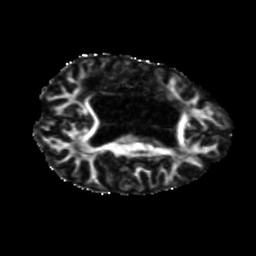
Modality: FA
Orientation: axial
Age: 31
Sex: female
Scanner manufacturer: siemens
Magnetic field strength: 3 T
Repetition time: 5.25 s
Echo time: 0.08 s